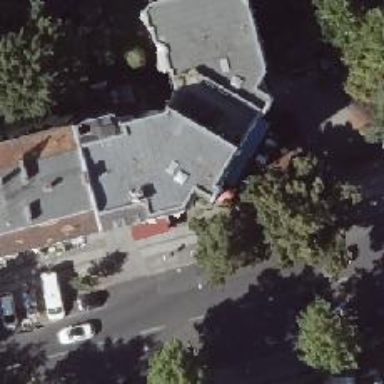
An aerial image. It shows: Convenience shop.